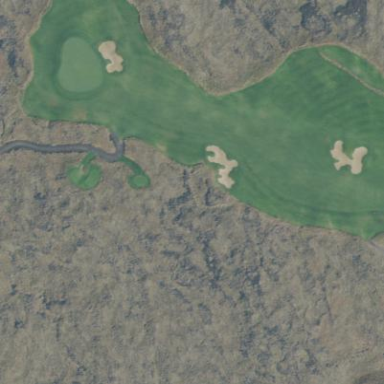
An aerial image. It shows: Rough area in golf course.